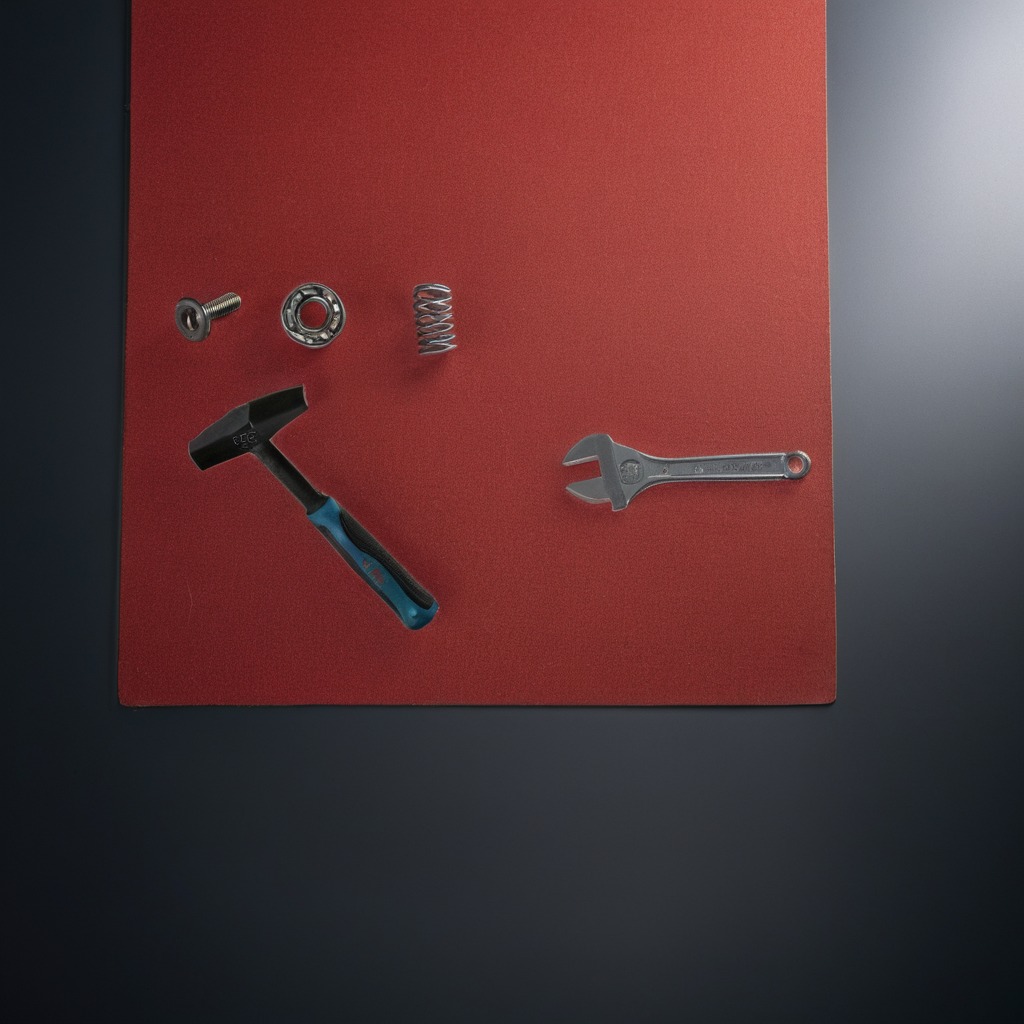
A ball bearing, a machine screw, a hammer, a coiled metal spring, and a wrench are lying on a clean granite tabletop covered with a red rubber mat inside a workshop under bright overhead lighting crisp shadows high clarity worn but beneath the mat